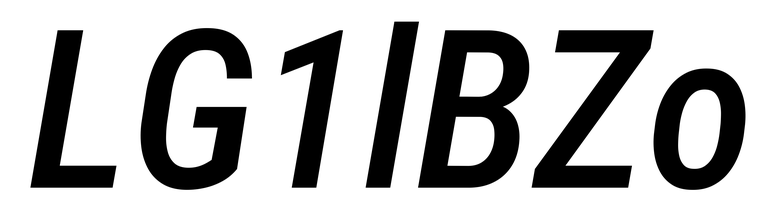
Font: Roboto-Italic_Condensed_Medium_Italic